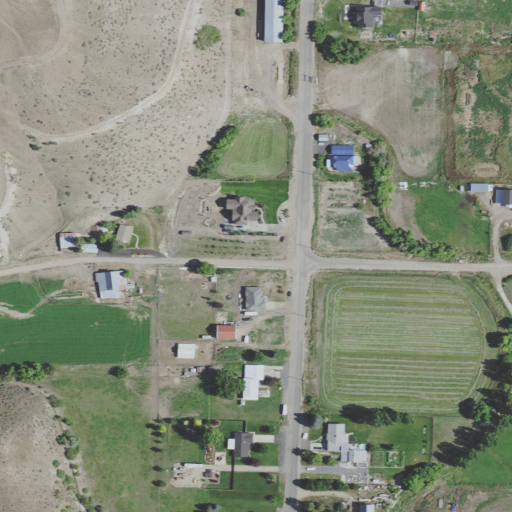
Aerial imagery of valley in Utah named Taggart Hollow containing pasture, shrub, cultivated crops, open development, low intensity development, grassland, and medium intensity development